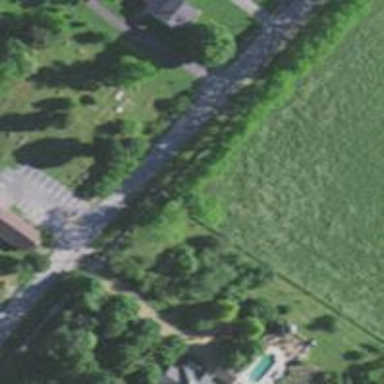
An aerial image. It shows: Cemetery.